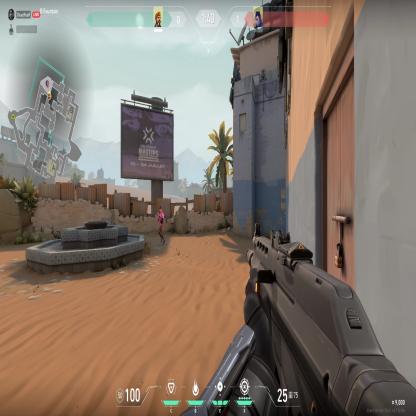
Label: enemy